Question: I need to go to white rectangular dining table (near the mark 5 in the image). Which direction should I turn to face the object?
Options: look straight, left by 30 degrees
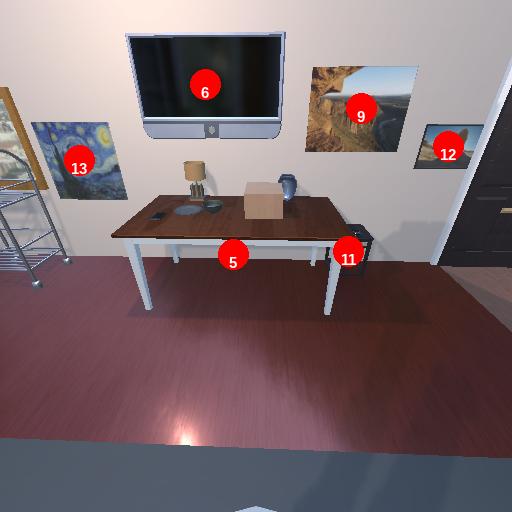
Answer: look straight